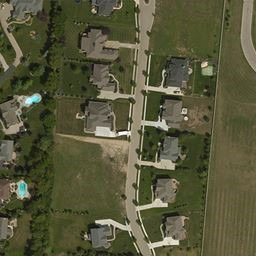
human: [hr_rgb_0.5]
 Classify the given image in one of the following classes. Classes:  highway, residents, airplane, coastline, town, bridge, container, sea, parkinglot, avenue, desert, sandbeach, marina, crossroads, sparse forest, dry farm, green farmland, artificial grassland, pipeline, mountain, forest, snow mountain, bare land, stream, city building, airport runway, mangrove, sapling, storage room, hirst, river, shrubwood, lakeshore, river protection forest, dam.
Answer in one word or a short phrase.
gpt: town